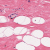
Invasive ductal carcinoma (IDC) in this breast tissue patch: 0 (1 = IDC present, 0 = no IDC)